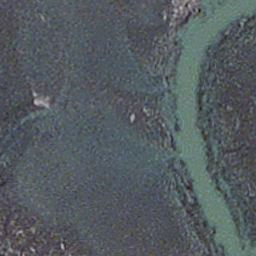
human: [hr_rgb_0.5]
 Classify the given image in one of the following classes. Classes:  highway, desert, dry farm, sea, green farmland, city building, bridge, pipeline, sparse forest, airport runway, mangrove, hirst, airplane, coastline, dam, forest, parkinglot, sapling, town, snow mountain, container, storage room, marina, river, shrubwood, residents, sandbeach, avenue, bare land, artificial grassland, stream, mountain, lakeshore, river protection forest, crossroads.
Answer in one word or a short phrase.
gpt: stream